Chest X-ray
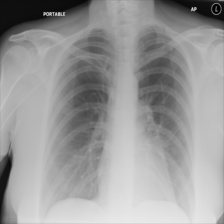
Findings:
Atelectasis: negative
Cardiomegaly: negative
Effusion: negative
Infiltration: negative
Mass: negative
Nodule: negative
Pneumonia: negative
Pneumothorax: negative
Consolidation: negative
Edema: negative
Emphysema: negative
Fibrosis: negative
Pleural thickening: negative
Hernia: negative